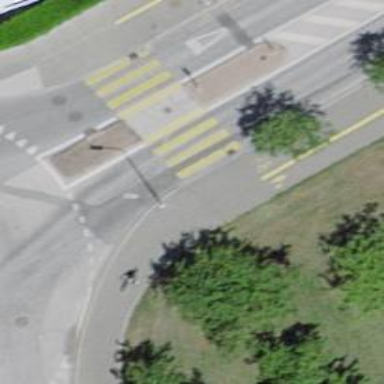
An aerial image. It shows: Residential road with asphalt surface and dedicated cycle track.